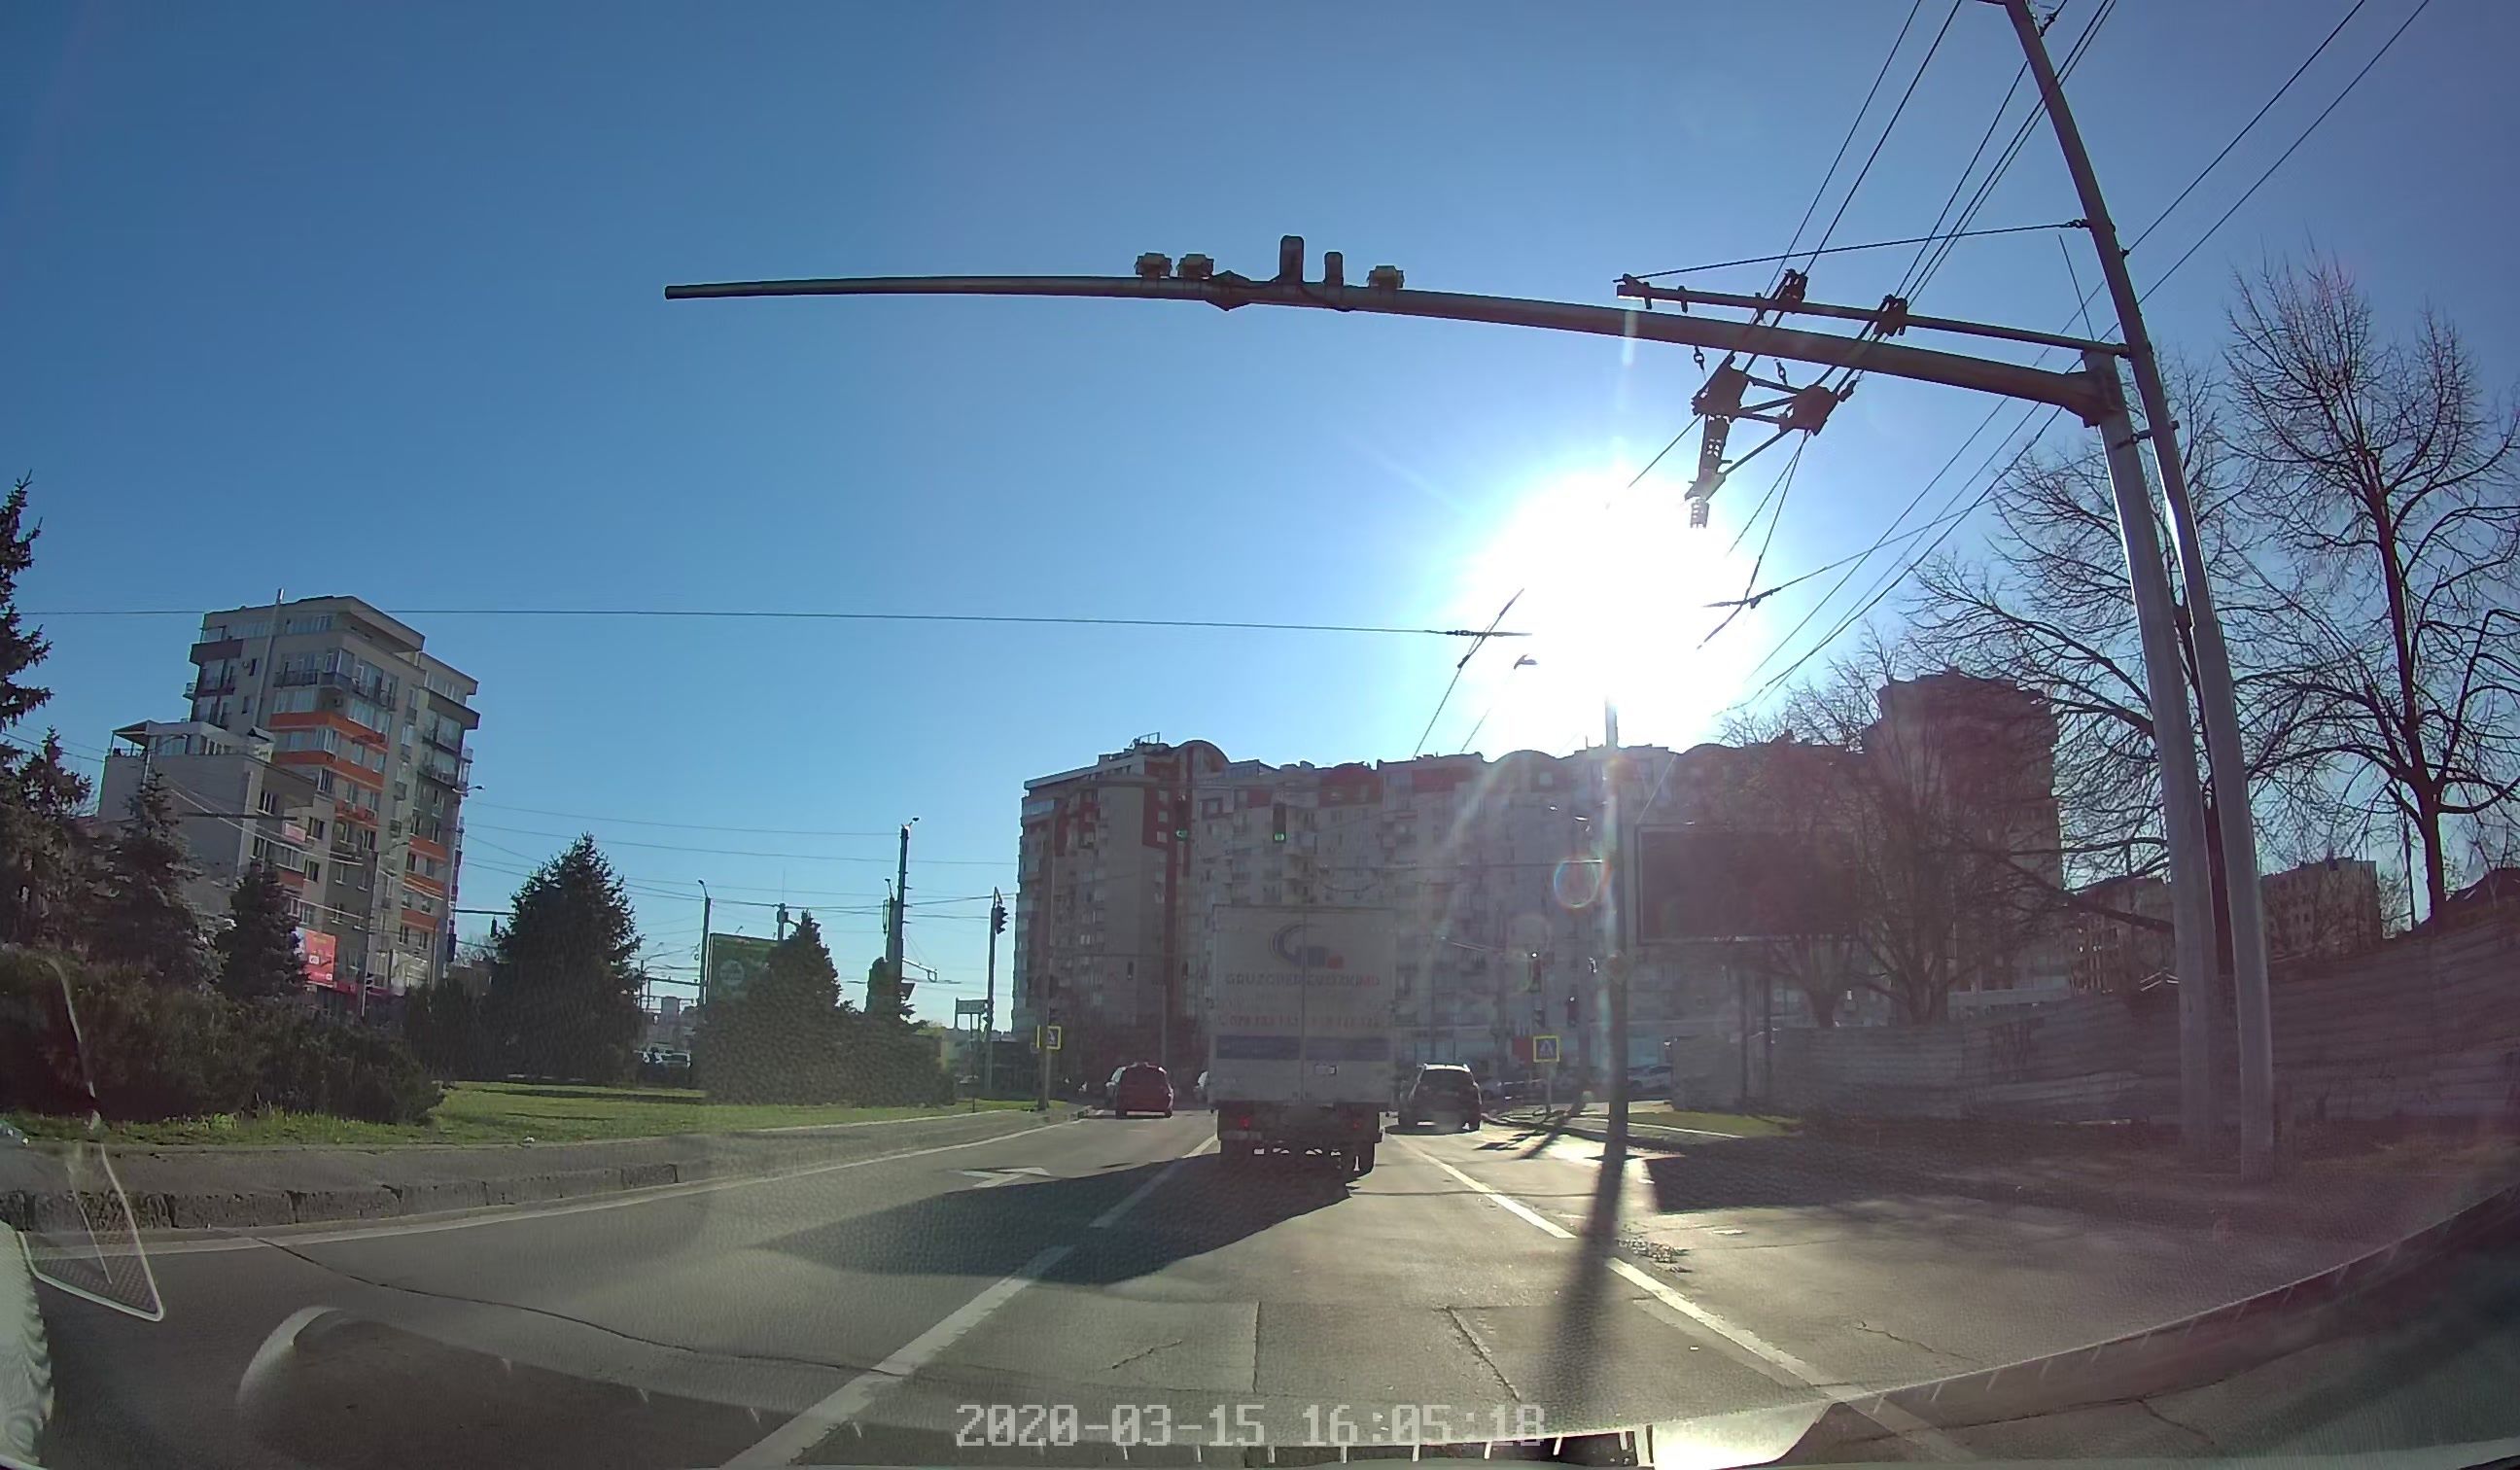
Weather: clear
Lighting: day
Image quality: good
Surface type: driving surface
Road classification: service
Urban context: urban centre
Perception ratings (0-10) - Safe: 1.88, Lively: 6.01, Beautiful: 1.68, Boring: 6.41, Depressing: 5.9, Wealthy: 0.38